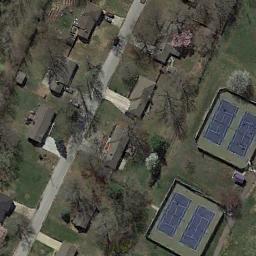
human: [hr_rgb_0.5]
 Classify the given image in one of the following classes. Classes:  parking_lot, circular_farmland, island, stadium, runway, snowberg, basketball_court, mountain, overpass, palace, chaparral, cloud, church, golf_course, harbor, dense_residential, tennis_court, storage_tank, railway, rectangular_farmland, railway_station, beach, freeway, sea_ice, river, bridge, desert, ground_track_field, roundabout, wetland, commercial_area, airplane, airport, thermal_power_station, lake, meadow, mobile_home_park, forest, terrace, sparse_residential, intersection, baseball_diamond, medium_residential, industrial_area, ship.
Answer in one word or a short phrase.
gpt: tennis_court